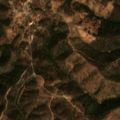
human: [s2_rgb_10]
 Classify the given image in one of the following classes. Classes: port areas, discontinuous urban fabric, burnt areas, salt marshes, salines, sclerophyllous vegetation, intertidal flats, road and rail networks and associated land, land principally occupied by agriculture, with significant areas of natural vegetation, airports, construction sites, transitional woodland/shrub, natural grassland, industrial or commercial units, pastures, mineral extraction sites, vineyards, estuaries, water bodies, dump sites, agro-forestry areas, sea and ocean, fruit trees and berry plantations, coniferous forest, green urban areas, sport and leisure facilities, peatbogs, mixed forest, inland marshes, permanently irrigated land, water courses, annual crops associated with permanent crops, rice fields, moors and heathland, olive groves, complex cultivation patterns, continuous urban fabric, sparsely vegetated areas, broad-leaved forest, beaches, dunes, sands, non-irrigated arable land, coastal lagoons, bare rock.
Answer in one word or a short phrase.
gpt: land principally occupied by agriculture, with significant areas of natural vegetation, broad-leaved forest